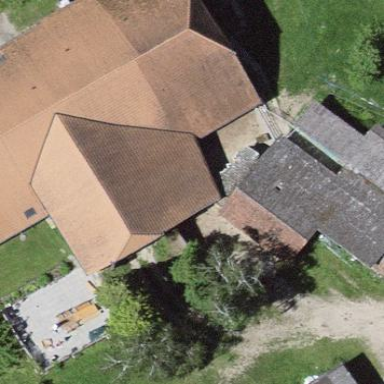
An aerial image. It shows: Farm building.